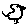
Label: bird